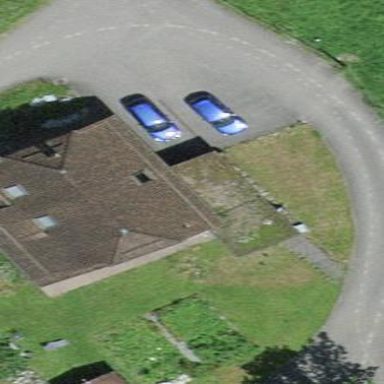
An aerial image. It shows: Garage.